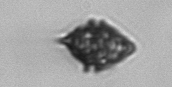
Label: Kryptoperidinium_triquetrum